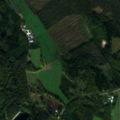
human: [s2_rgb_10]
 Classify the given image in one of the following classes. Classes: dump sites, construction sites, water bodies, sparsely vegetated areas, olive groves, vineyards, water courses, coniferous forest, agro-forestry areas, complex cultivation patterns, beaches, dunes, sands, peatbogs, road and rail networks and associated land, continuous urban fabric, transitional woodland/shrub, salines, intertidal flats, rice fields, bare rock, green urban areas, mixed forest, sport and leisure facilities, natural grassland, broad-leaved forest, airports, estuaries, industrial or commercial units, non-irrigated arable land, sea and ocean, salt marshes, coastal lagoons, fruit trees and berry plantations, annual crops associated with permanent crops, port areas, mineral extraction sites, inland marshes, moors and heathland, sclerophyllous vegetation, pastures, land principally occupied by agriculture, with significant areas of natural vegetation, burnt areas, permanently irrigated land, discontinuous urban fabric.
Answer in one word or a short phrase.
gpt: land principally occupied by agriculture, with significant areas of natural vegetation, coniferous forest, mixed forest